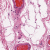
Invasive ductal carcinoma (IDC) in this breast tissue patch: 0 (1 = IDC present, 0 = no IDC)